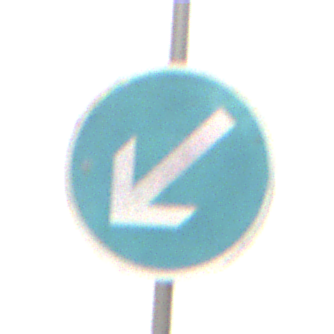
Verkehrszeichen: VorgeschriebeneVorbeifahrtLinks
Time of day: Midday
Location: Outdoor (Nature)
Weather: Overcast
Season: NotSpecified
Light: Natural